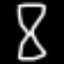
Label: hourglass